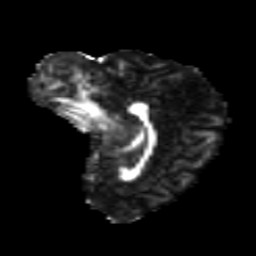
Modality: FA
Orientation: sagittal
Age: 17
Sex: male
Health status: ill
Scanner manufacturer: ge
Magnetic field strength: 3 T
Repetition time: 6.752 s
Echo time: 0.079 s